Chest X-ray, PA view. Patient: 33 years old, sex F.
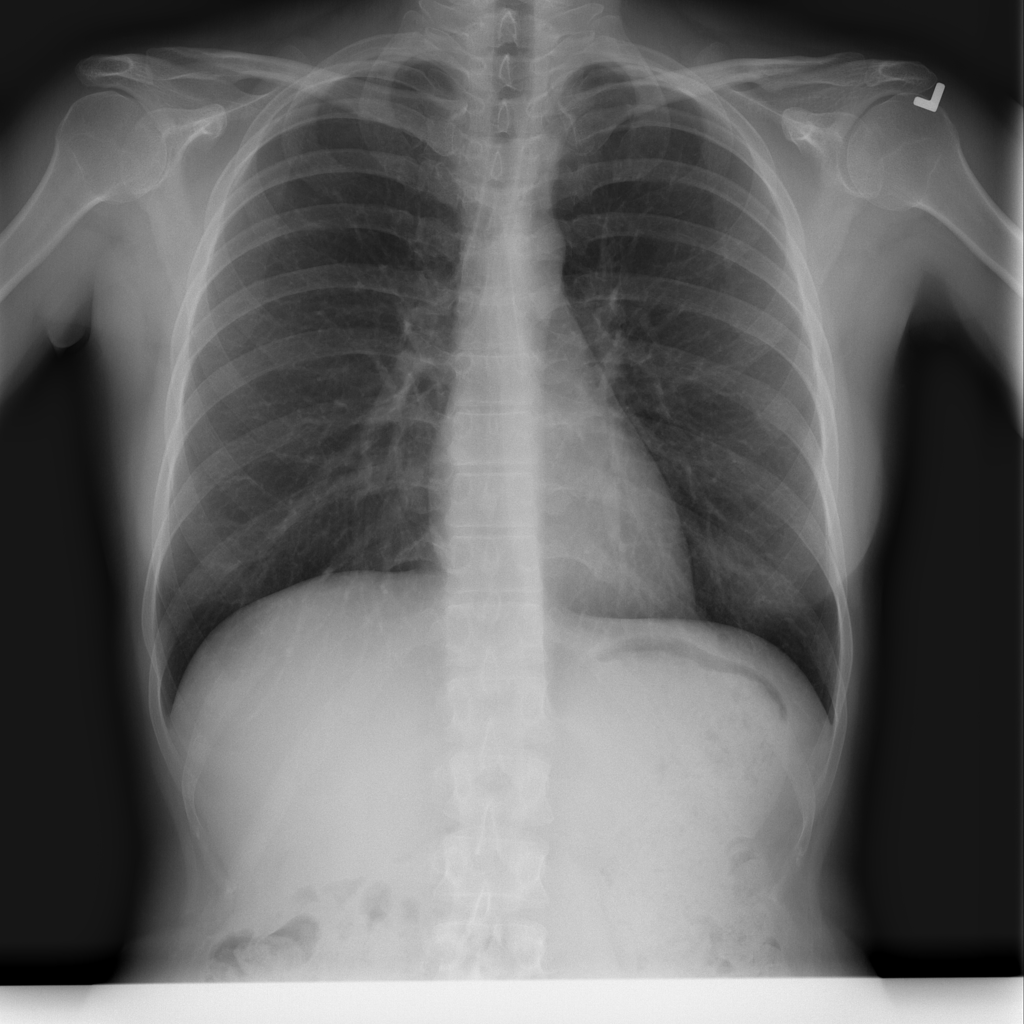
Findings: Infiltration